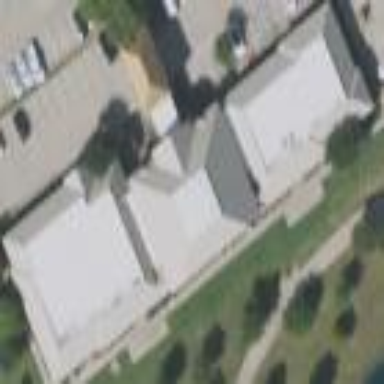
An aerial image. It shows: Commercial building with hipped roof shape.